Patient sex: M
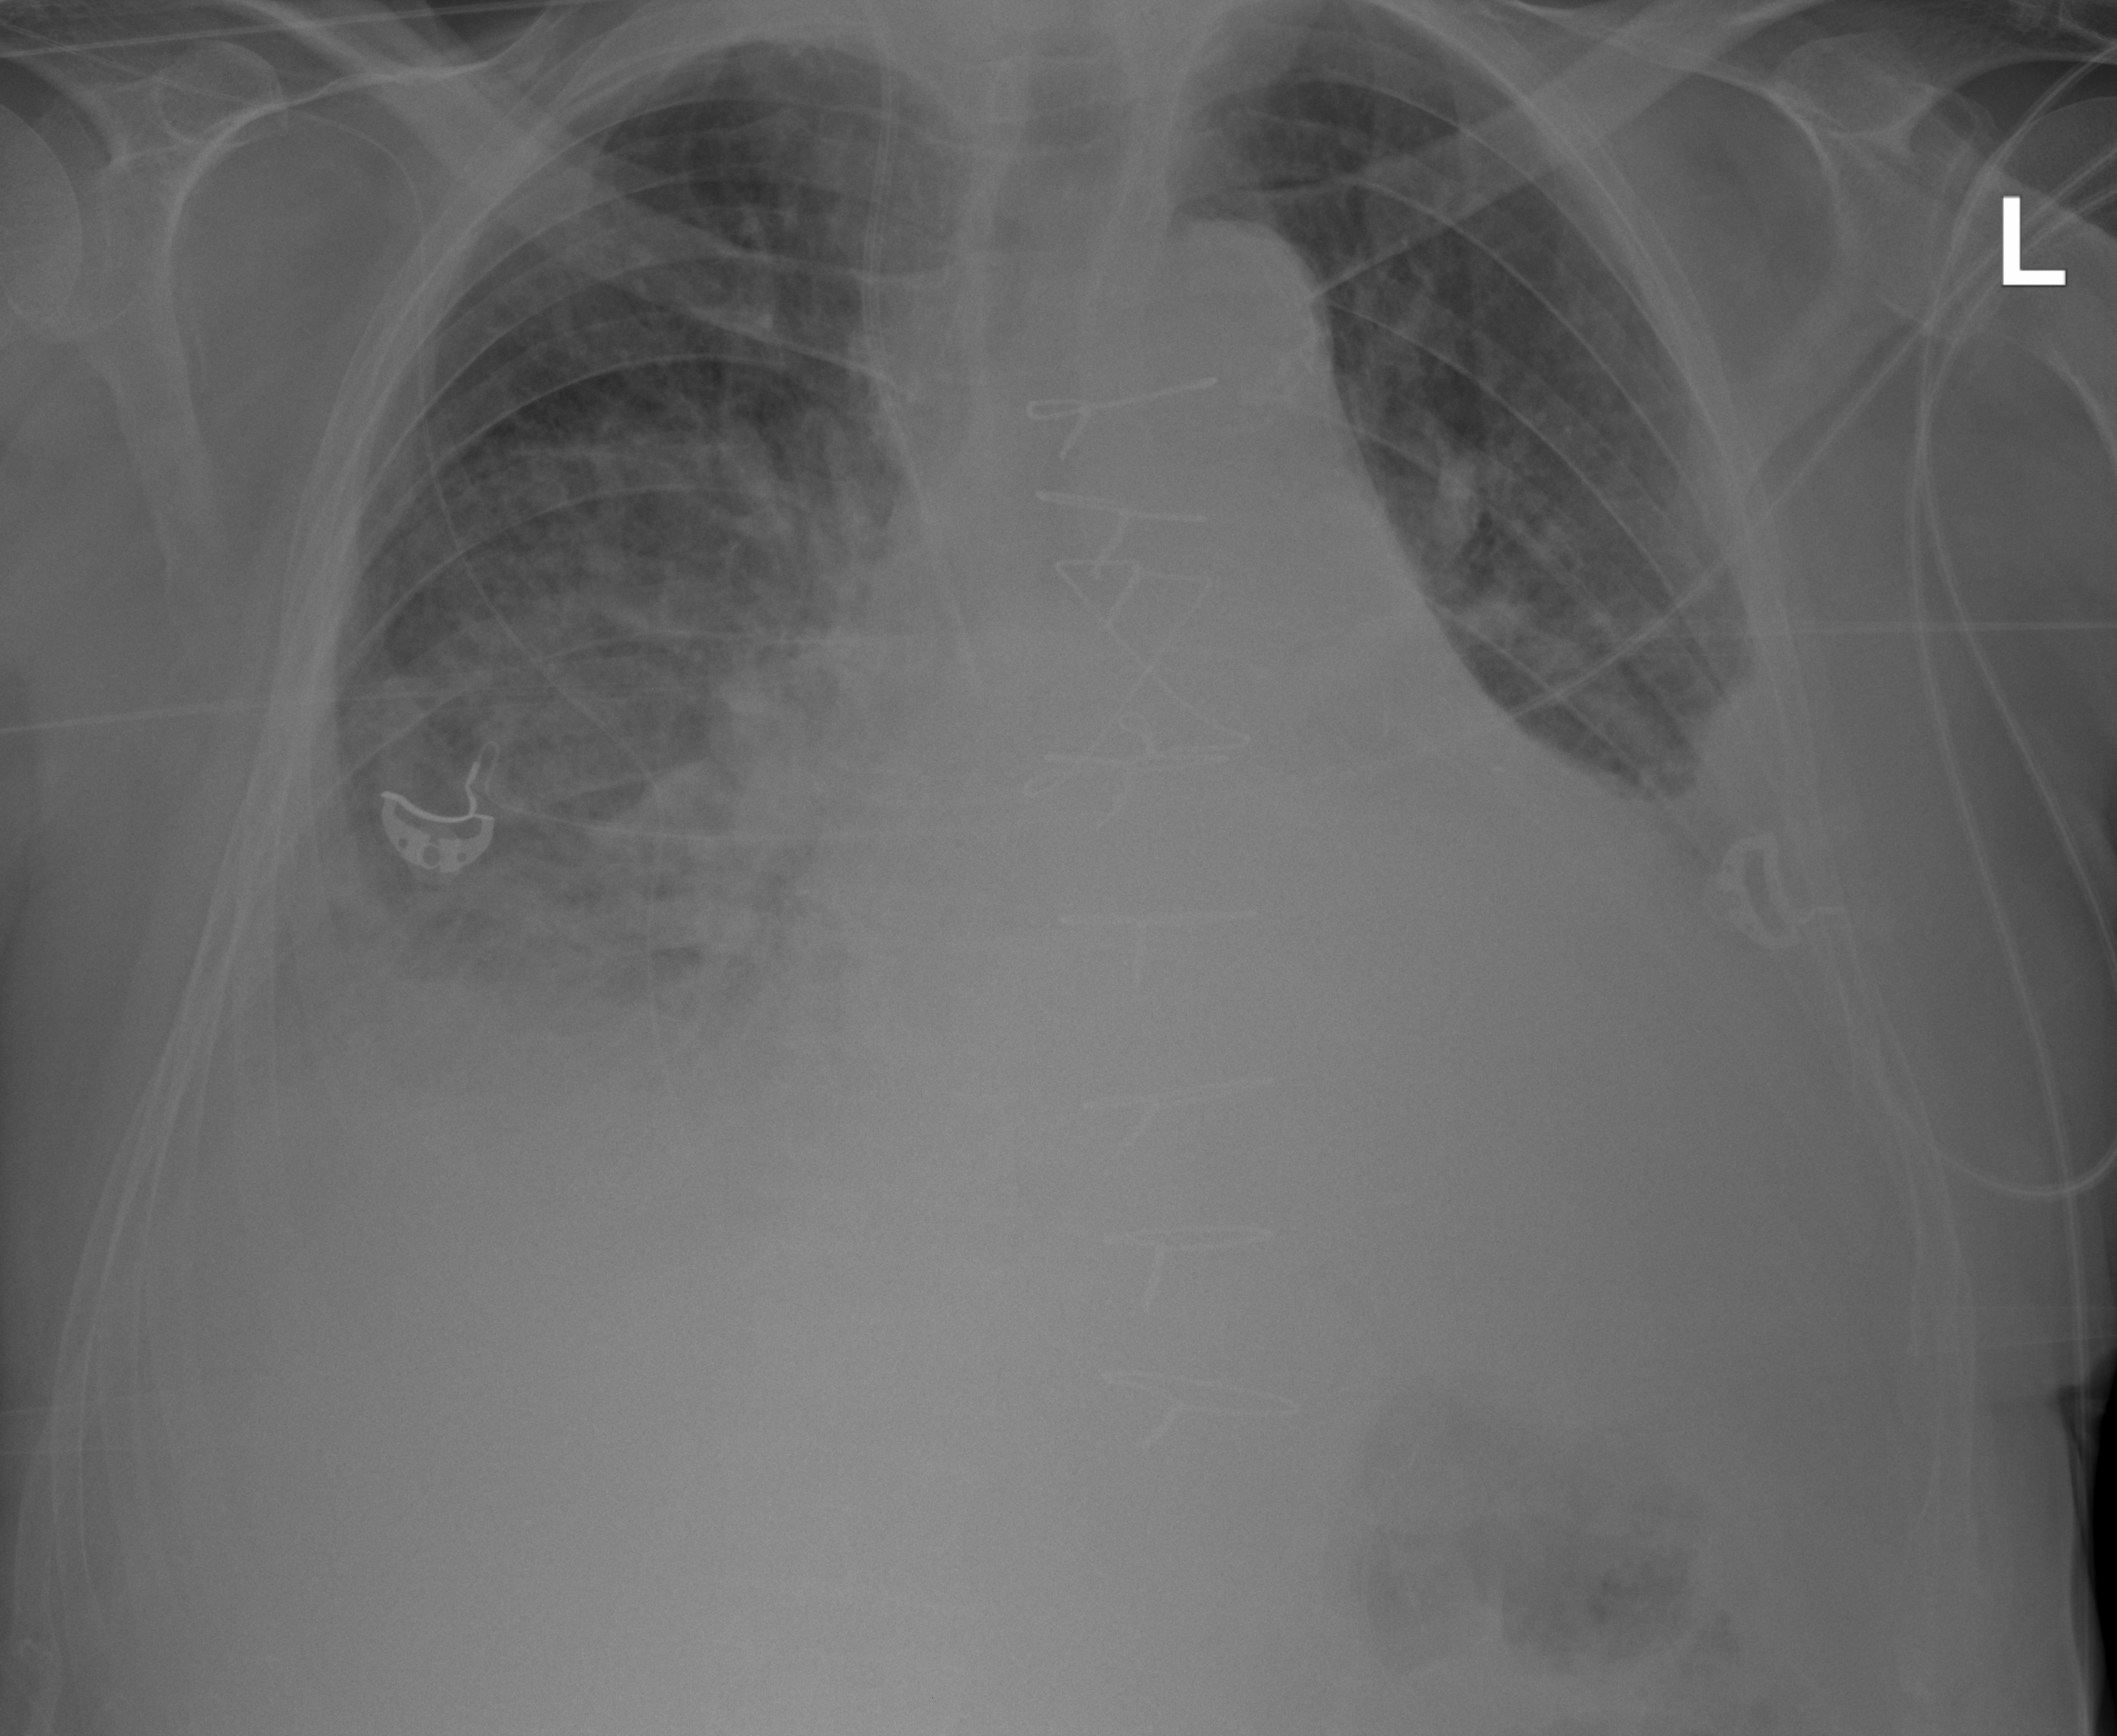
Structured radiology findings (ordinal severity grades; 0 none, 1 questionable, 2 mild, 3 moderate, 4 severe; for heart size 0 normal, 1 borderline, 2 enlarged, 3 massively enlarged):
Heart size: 2
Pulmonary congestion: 2
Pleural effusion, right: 2
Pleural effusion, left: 3
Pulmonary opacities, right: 2
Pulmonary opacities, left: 0
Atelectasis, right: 3
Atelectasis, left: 3